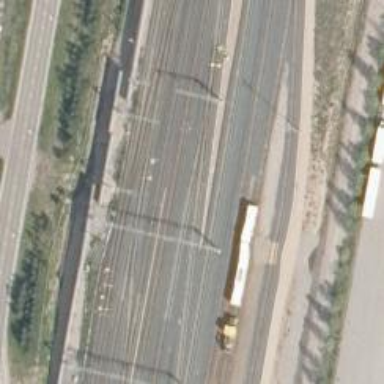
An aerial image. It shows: Railway signal.